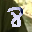
Label: 8